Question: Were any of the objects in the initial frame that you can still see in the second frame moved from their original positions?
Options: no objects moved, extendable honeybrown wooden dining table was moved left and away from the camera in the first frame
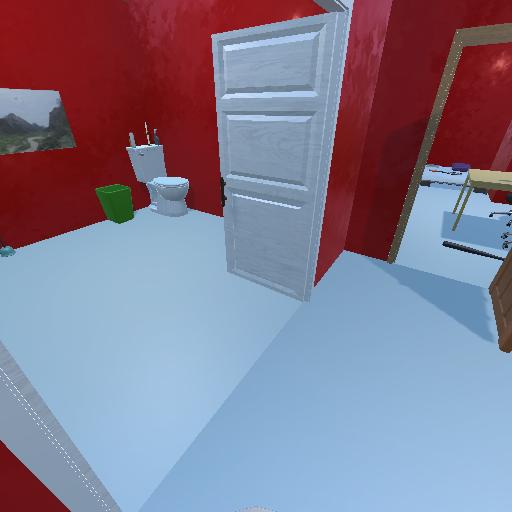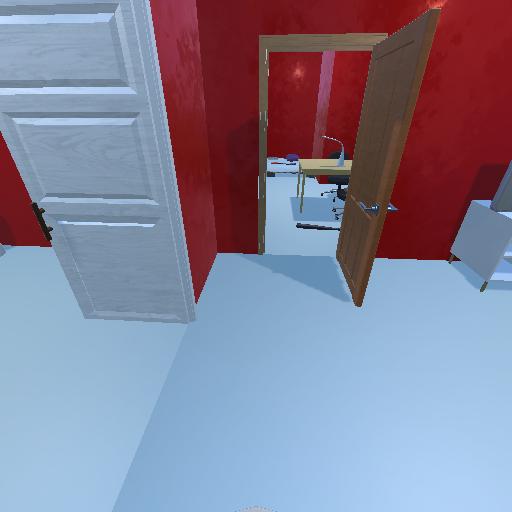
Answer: no objects moved